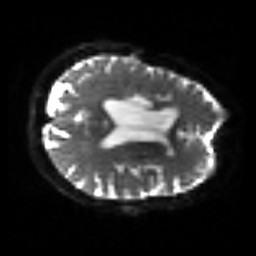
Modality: sbref
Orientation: axial
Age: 75
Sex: female
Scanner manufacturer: siemens
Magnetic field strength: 3 T
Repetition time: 3.2 s
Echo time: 0.081 s